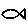
Label: fish